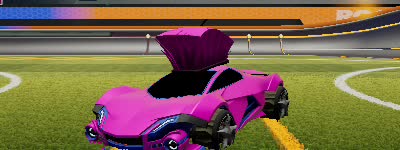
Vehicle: werewolf